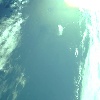
Label: water